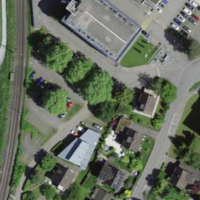
EUNIS habitat code: 54
Species observed at this site:
Aegopodium podagraria
Filipendula ulmaria